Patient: sex M, age 44
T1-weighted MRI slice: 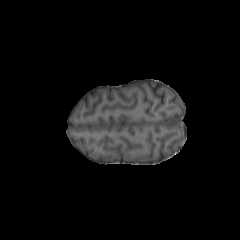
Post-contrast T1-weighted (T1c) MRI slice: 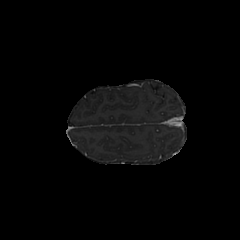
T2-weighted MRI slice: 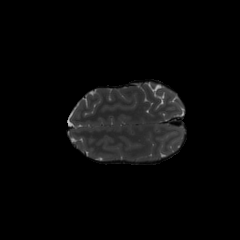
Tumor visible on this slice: no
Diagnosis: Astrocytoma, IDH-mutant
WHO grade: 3